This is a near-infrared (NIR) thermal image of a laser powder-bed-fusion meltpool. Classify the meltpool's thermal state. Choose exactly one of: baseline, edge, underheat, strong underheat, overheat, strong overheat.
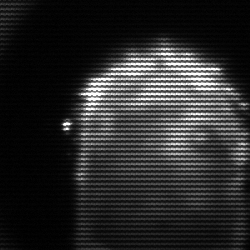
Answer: baseline